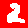
Digit: 2